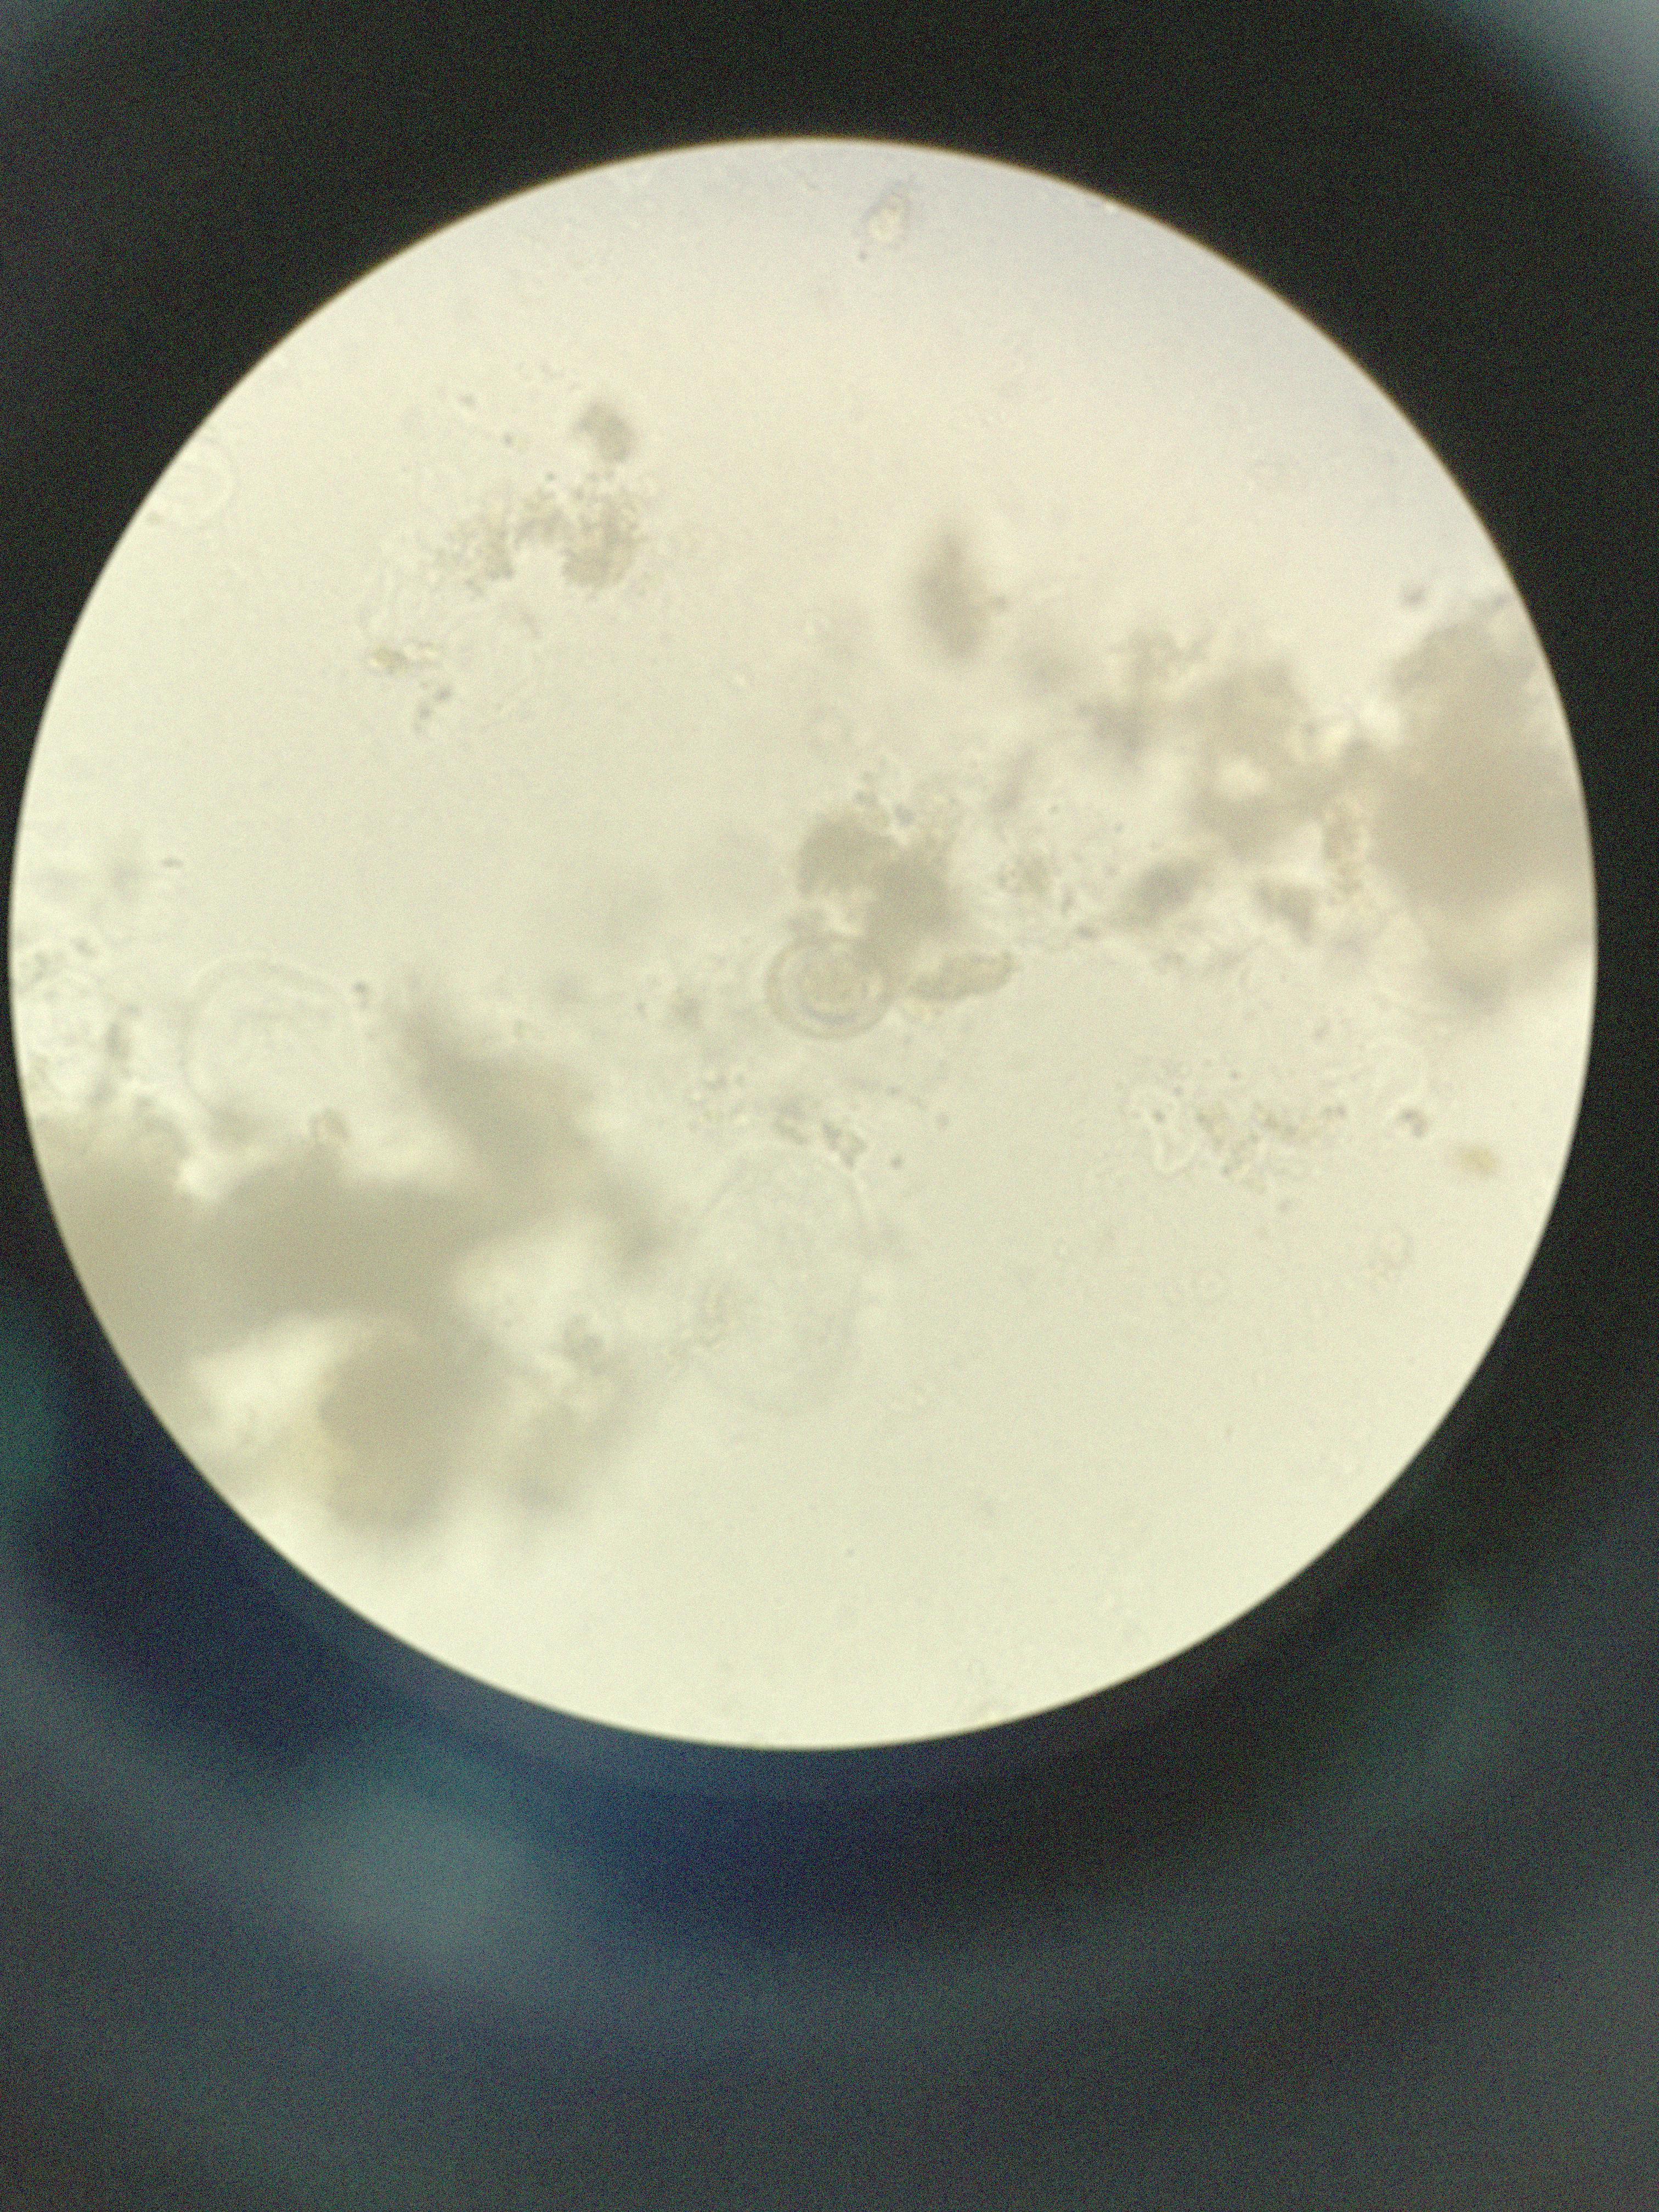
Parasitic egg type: Hymenolepis nana